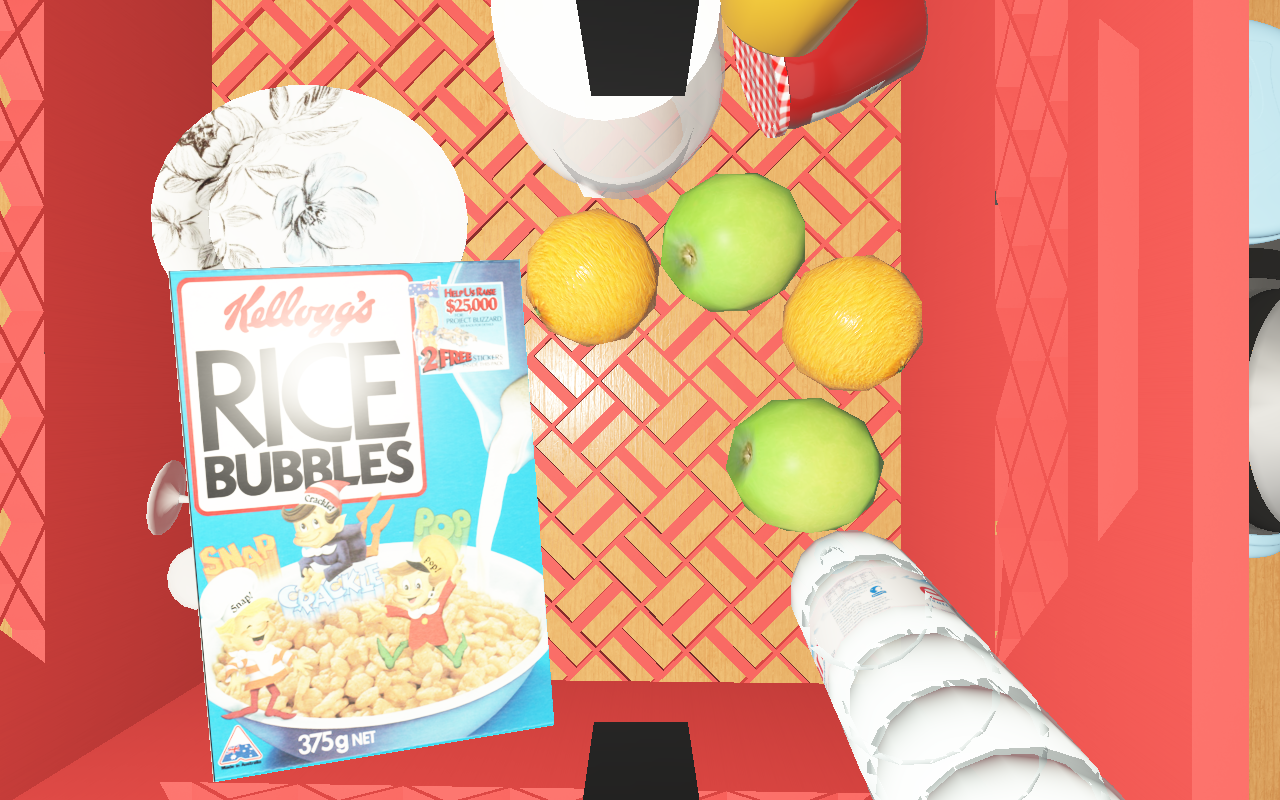
Objects in the scene:
water bottle
apple
orange
spoon
plate
glass
jam jar
cereal box
biscuit box